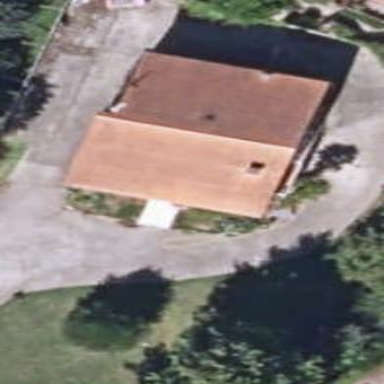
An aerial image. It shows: Simple house.